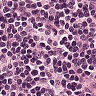
Metastatic tissue present: no